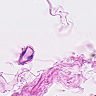
Metastatic tissue present: no